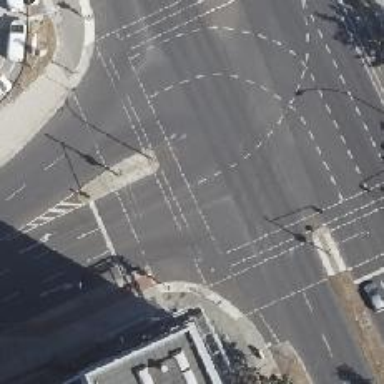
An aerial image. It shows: Road with traffic signals.